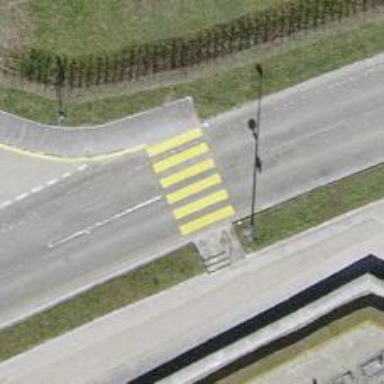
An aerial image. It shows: Zebra crossing on the road.